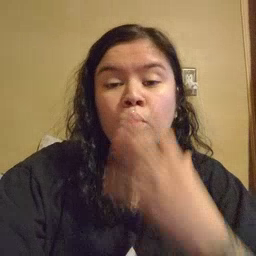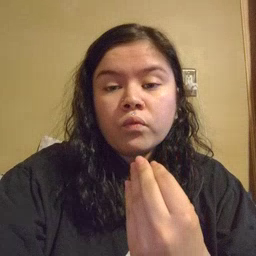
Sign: wolf